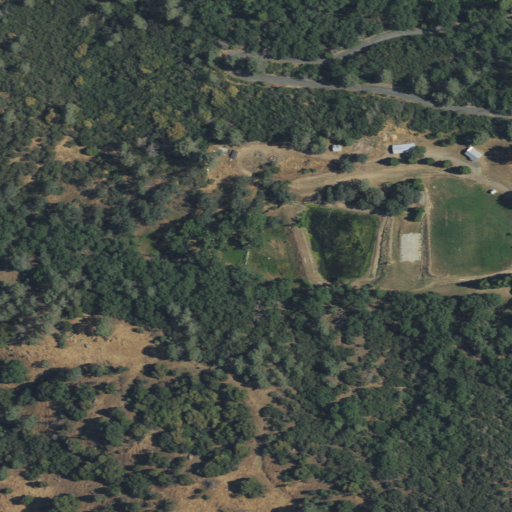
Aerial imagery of plain(s) in California named Durkas Flat containing shrub, evergreen forest, deciduous forest, open development, grassland, and low intensity development